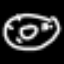
Label: donut